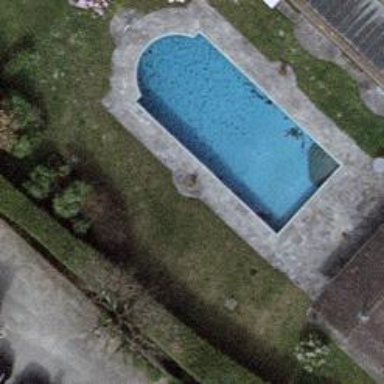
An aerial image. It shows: Swimming pool located in leisure land.